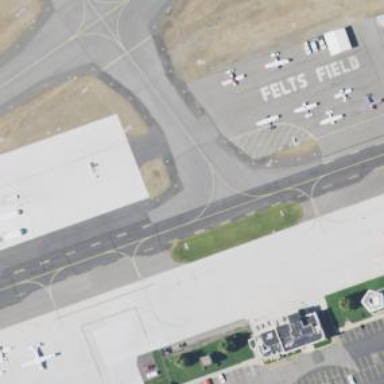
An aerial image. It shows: Image of taxiway at airport.